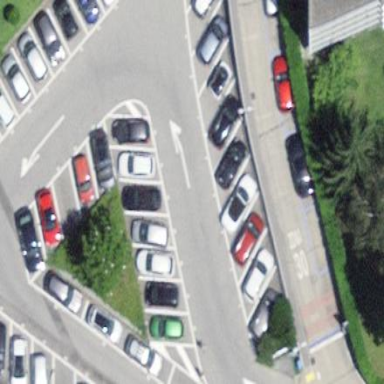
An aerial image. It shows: Parking area with surface.